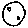
Label: moon